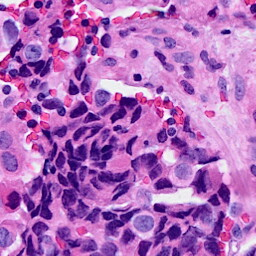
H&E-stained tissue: Breast